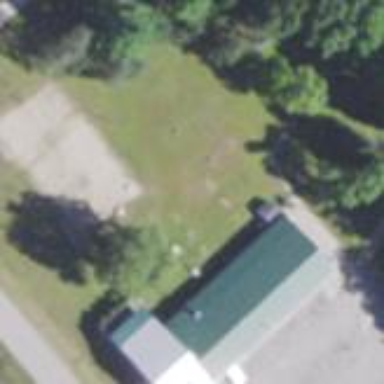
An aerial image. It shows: Building with bowling alley inside.